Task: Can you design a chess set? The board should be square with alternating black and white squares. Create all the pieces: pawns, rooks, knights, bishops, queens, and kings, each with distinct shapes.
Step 5290:
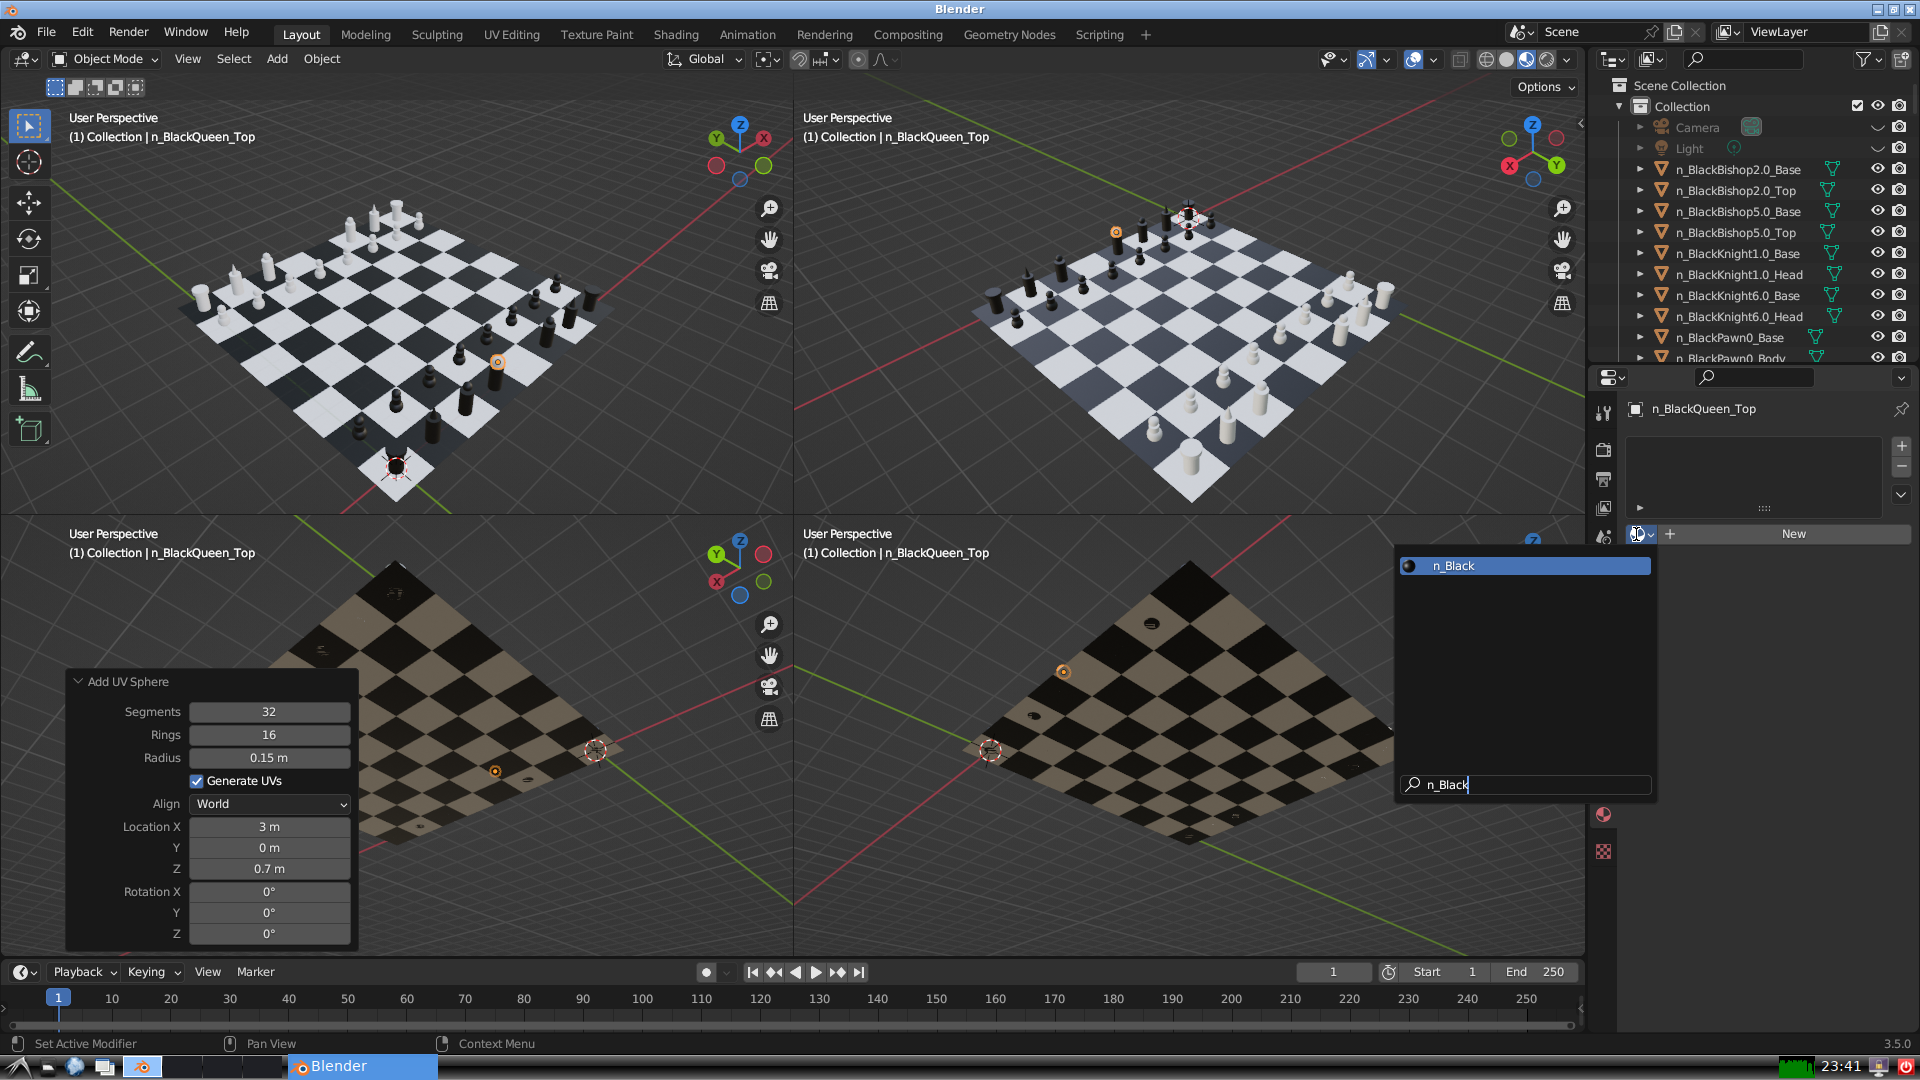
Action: {"key_press": ['Return']}